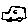
Label: car